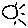
Label: sun